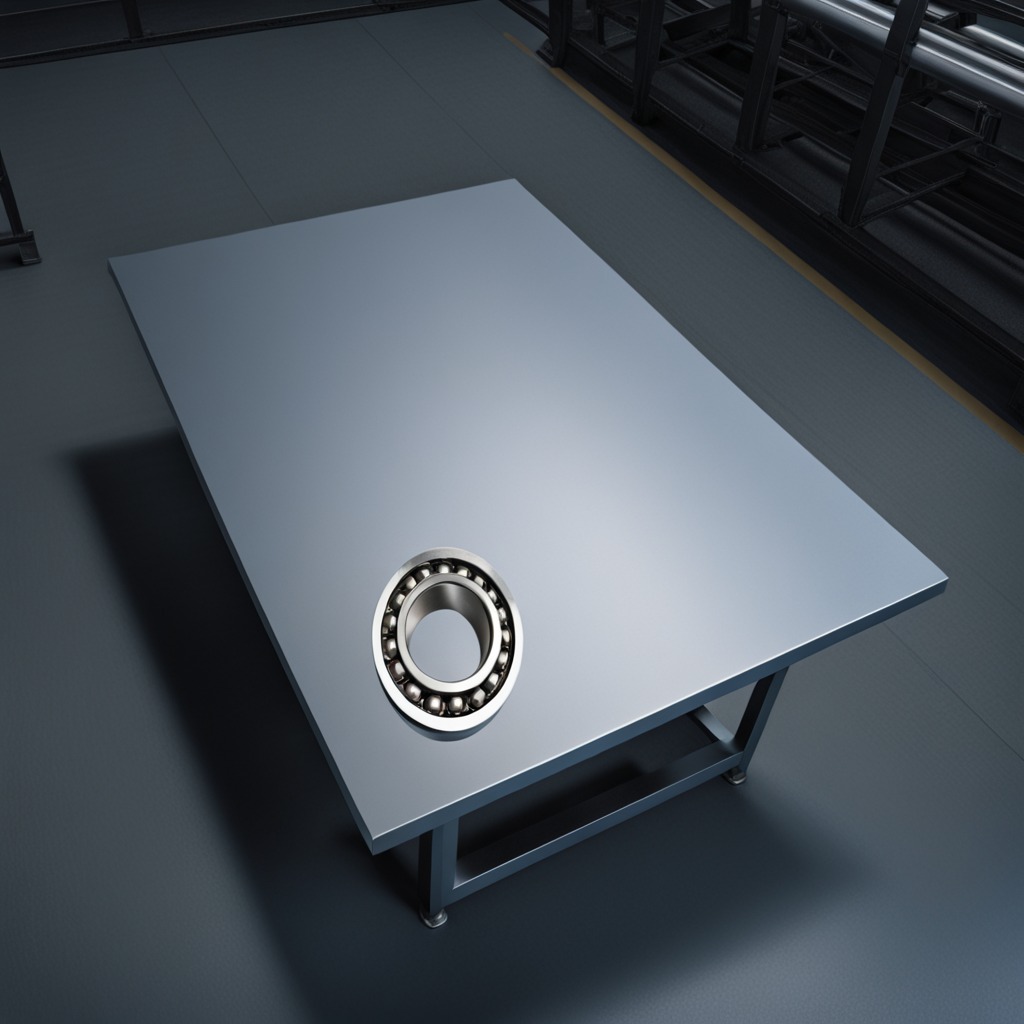
A metal ball bearing is lying on the tabletop.